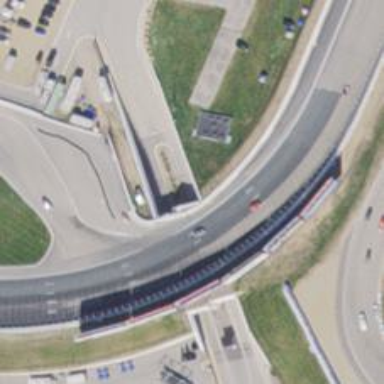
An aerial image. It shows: Asphalt raceway designed for motor sports.